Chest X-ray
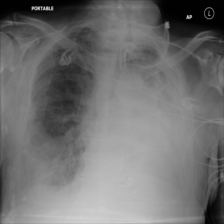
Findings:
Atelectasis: negative
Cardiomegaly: negative
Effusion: negative
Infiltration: negative
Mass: negative
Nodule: negative
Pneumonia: negative
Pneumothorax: negative
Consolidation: positive
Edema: negative
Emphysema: negative
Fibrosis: negative
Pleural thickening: negative
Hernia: negative